Interaction volume radius: 5 \u00c5
Interaction volume height: 10 \u00c5
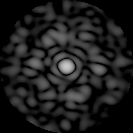
Disorder parameter: 0.8745